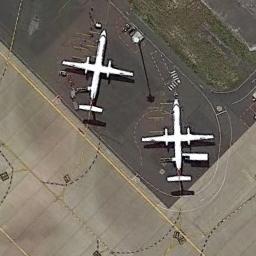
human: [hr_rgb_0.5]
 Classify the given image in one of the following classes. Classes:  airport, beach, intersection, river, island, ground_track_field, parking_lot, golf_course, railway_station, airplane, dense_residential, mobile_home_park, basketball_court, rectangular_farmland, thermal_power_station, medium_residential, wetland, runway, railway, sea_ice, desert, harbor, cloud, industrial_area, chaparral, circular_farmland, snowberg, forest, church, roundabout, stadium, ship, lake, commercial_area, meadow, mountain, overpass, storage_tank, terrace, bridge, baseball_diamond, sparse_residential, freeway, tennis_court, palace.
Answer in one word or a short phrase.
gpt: airplane